Question: I really need to know the steps - how to insert my own html template into umbraco?

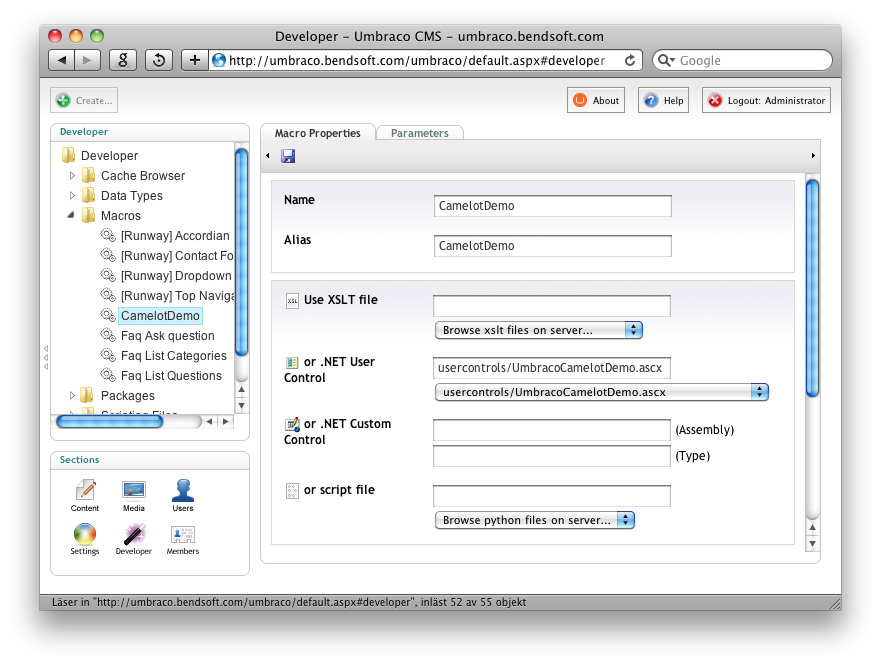
Answer: There's a difference between 'html templates' and macro's.
You're looking at the overview of macro's. At the bottom left, you should click 'settings' and then open the item 'Masterpages'. That is where the basic Masterpage is to be put - that is the general layout of the website.
Macro's are pieces of script you can put in a page to generate a menu, or a list of the latest news items. You can even write plain .NET user controls and use them just like you use a Macro. A macro can exist of a XSLT-file, or a script file (Razor-script) or use a UserControl.
I suppose you should read a good tutorial first. This one seemed pretty good: <URL>